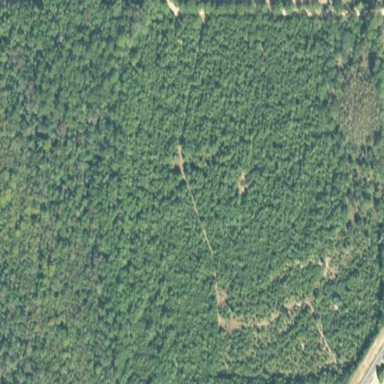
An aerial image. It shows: Mixed woodland area with various types of leaves.